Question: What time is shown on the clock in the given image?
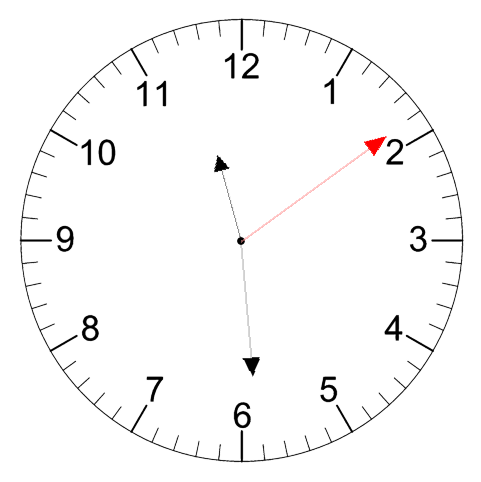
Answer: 11:29:09